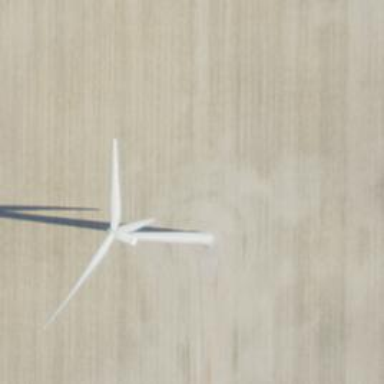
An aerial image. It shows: Wind generator in the form of horizontal axis wind turbine.